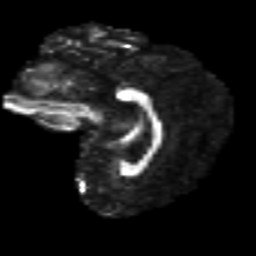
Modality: FA
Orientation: sagittal
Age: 38
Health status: ill
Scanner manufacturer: philips
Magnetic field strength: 3 T
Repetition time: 9 s
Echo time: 0.127 s